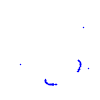
Particle: proton